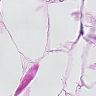
Metastatic tissue present: no